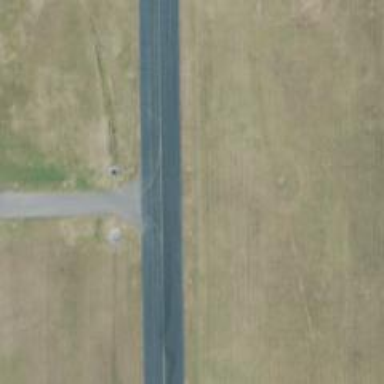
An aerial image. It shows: Image of taxiway at airport.